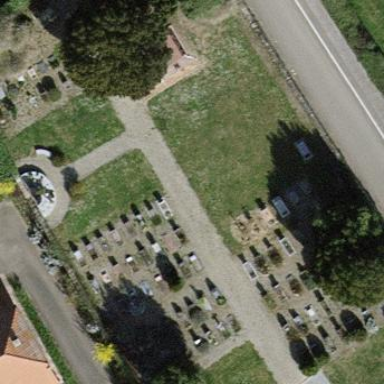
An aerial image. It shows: Cemetery.